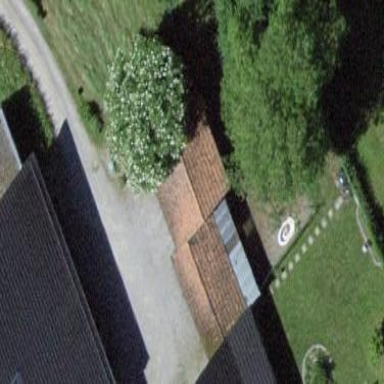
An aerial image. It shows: Garage building.